Question: I need to equally distribute N points on a rectangle with a certain width and height.
Ex. given a 10x10 box and 100 points, the points would be set as:
'''
(1,1) (1,2) (1,3) (1,4) (1,5) (1,6) (1,7) (1,8) (1,9) (1,10)
(2,1) (2,2) (2,3) (2,4) (2,5) (2,6) (2,7) (2,8) (2,9) (2,10)
(3,1) (3,2) (3,3) (3,4) (3,5) (3,6) (3,7) (3,8) (3,9) (3,10)
...
...
'''
How can I generalize this for any N points, width and height combination?
Note: It doesn't needs to be perfect, but close, I'm going to randomize this a little bit anyway (move the point +/- x pixels from this "starting point" on X and Y axis), so having a leftover of a few points to randomly add at the end could be just fine.
I'm looking for something like this (quasirandom):

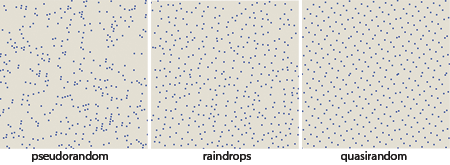
Answer: I managed to make this, if anybody else is looking to accomplish this here's how:
First you calculate the total area of the rectangle, then you calculate the area every point should use, and then calculate its own pointWidth and pointHeight (length), then iterate to make cols and rows, here's an example.
PHP code:
'''
$width = 800;
$height = 300;
$nPoints = 50;
$totalArea = $width*$height;
$pointArea = $totalArea/$nPoints;
$length = sqrt($pointArea);
$im = imagecreatetruecolor($width,$height);
$red = imagecolorallocate($im,255,0,0);
for($i=$length/2; $i<$width; $i+=$length)
{
for($j=$length/2; $j<$height; $j+=$length)
{
imageellipse($im,$i,$j,5,5,$im,$red);
}
}
'''
I also needed to randomize the position of the dot a little bit, I made this by placing this in the 2nd "for" instead of the code above.
'''
{
$x = $i+((rand(0,$length)-$length/2)*$rand);
$y = $j+((rand(0,$length)-$length/2)*$rand);
imageellipse($im,$x,$y,5,5,$im,$red);
// $rand is a parameter of the function, which can take a value higher than 0 when using something like 0.001 the points are "NOT RANDOM", while a value of 1 makes the distribution of the points look random but well distributed, high values produced results unwanted for me, but might be useful for other applications.
}
'''
Hope this helps somebody out there.